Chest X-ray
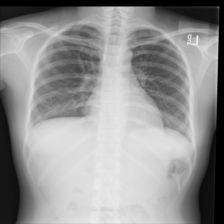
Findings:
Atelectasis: negative
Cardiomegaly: negative
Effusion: negative
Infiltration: negative
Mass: negative
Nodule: negative
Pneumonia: negative
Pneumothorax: negative
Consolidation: negative
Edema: negative
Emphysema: negative
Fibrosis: negative
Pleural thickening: negative
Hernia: negative